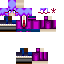
A female human skin with medium skin, wearing brown long hair dressed in a purple suit and blue pants, featuring a closed mouth.